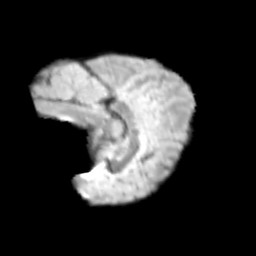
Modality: T2w
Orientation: sagittal
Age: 10
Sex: male
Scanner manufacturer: siemens
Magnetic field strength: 3 T
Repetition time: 3.8 s
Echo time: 0.07 s